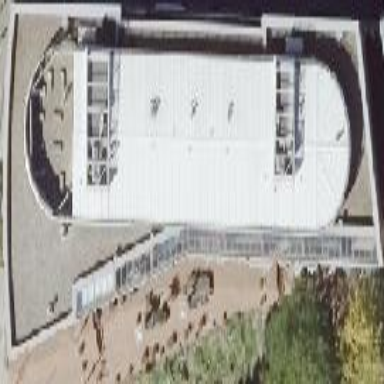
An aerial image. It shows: Commercial building with flat silver roof.